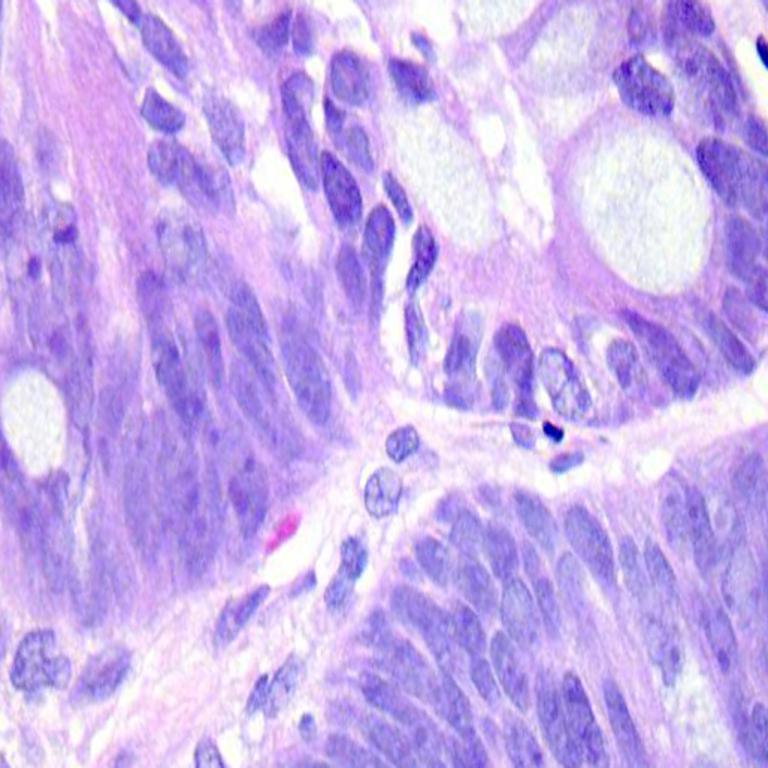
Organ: colon
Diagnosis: adenocarcinomas